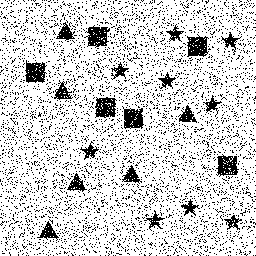
Squares: 6
Triangles: 6
Stars: 9
Total shapes: 21